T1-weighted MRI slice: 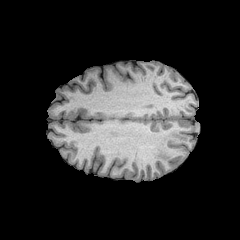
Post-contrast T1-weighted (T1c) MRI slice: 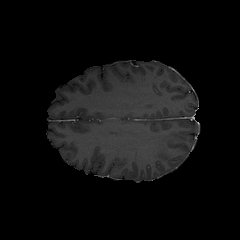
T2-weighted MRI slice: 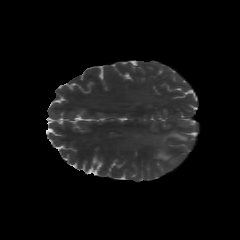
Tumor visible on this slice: yes